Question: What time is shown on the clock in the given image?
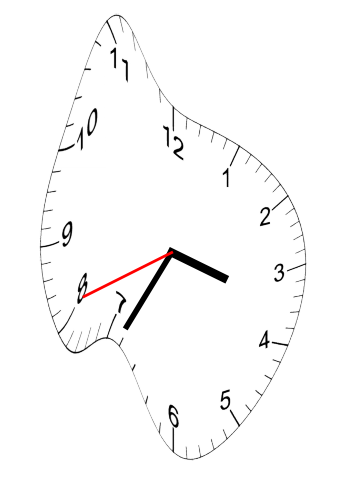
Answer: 03:34:41